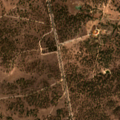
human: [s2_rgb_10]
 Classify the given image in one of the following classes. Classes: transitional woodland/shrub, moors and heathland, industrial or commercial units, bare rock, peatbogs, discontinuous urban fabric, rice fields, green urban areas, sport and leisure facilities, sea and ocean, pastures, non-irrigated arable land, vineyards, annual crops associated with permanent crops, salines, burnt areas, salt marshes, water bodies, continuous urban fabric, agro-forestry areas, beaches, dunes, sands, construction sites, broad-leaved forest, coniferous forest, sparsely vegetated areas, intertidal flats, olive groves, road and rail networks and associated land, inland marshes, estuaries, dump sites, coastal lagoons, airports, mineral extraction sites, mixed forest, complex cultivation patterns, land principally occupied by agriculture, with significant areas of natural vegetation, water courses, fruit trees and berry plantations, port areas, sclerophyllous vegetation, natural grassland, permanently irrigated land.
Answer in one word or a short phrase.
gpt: annual crops associated with permanent crops, agro-forestry areas, broad-leaved forest